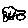
Label: car